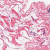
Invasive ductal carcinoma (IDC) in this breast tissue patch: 0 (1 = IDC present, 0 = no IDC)